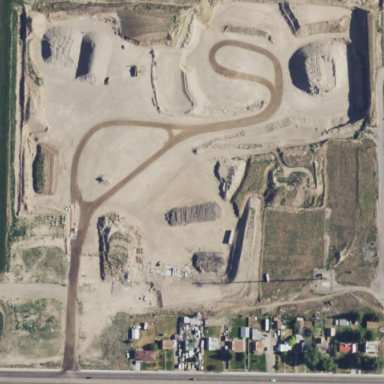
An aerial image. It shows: Quarry area.